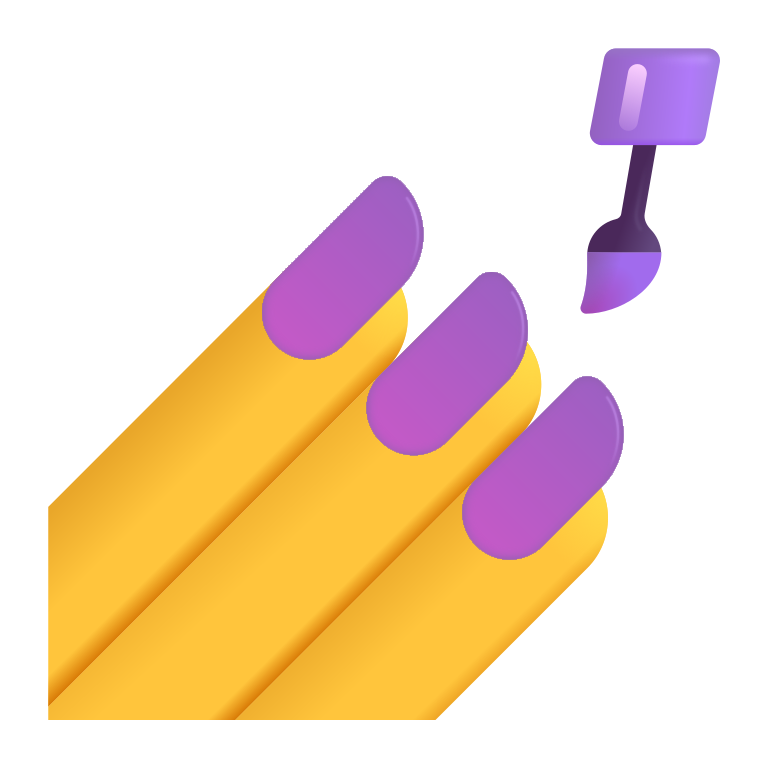
nail polish color default